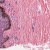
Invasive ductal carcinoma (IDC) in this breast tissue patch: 0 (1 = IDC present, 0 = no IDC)